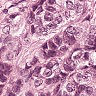
Metastatic tissue present: yes